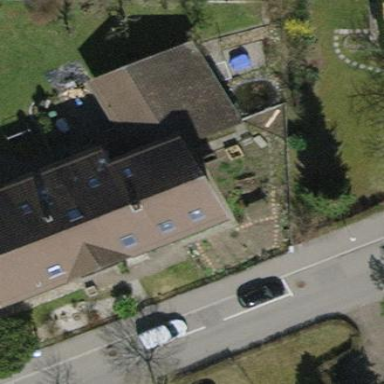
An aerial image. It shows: Building with tiled roof.